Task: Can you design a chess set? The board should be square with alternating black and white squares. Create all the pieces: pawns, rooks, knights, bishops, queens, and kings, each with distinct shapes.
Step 4018:
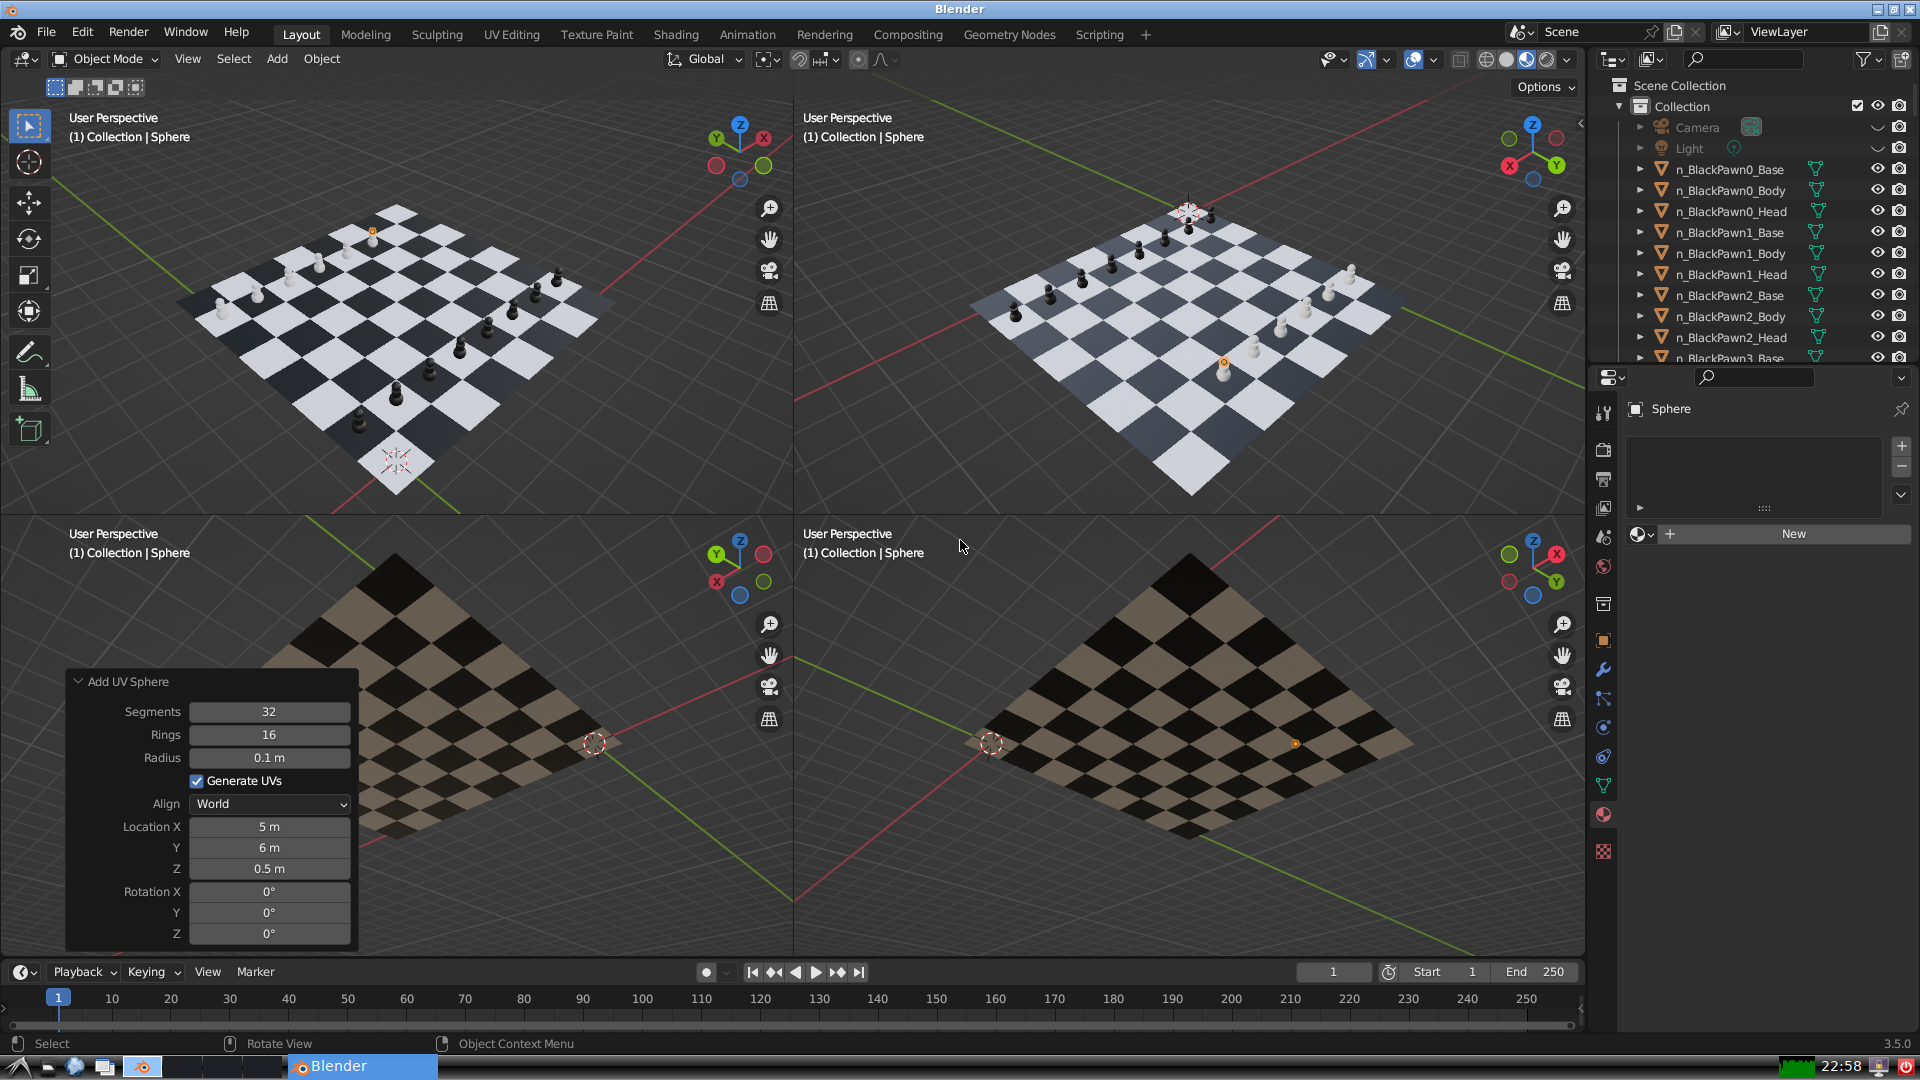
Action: {"key_press": ['Ctrl, Home']}